Question: I have rails application. If I start it with 'rails s' (port 3000), it works perfectly both on my machine and every device on my local network via the ip address (192.168.0.3 in my case).
I have sinatra application. If I start it with 'ruby app.rb' (port 4567), it works perfectly on my machine, but it it is not accessible from other devices on my local network.

Both application use Thin as an app server.
Is it something related to how sinatra works?
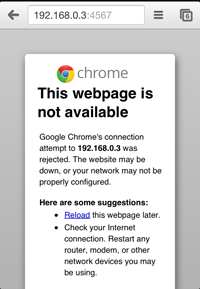
Answer: Try 'ruby app.rb -o 0.0.0.0' or 'ruby app.rb -e production'. Either should work.